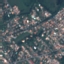
Label: Residential